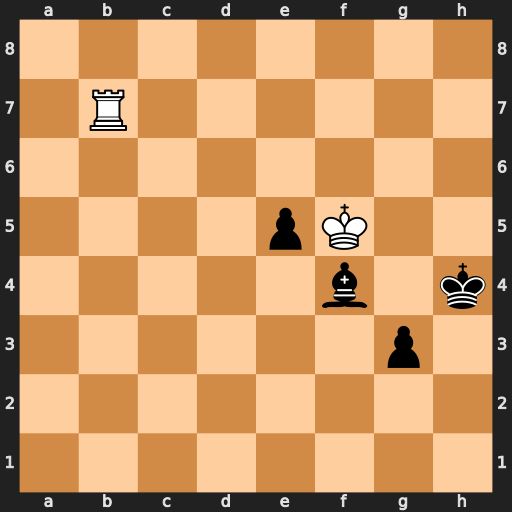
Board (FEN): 8/1R6/8/4pK2/5b1k/6p1/8/8
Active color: w
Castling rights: -
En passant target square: -
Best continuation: Rh7+ Bh6 Rxh6#